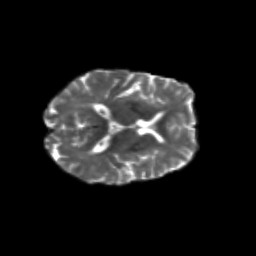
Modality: T2w
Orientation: axial
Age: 61
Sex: male
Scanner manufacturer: siemens
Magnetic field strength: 3 T
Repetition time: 4.71 s
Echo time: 0.0906 s